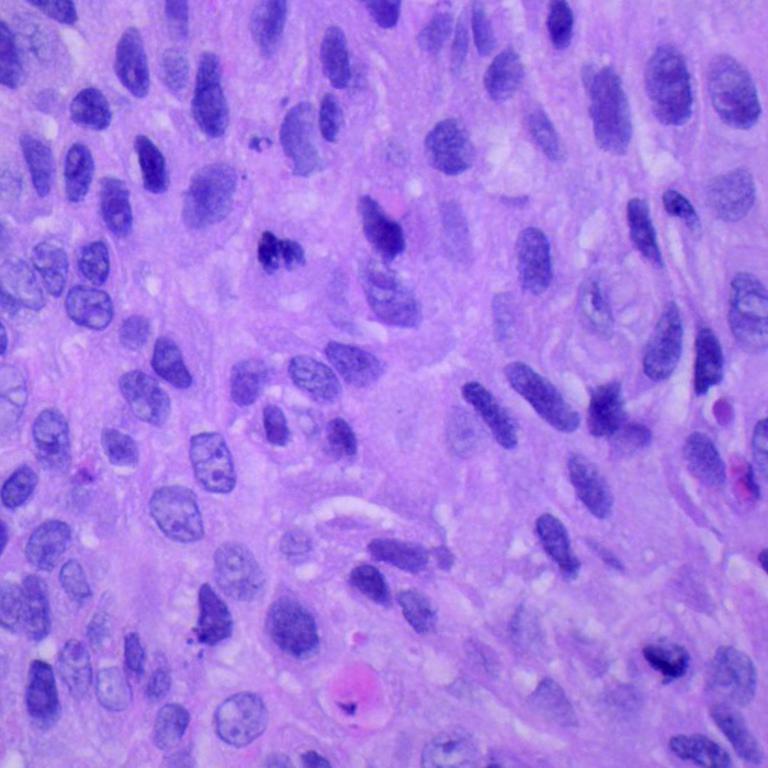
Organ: lung
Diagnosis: squamous carcinomas